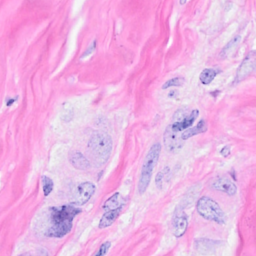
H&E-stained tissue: Breast